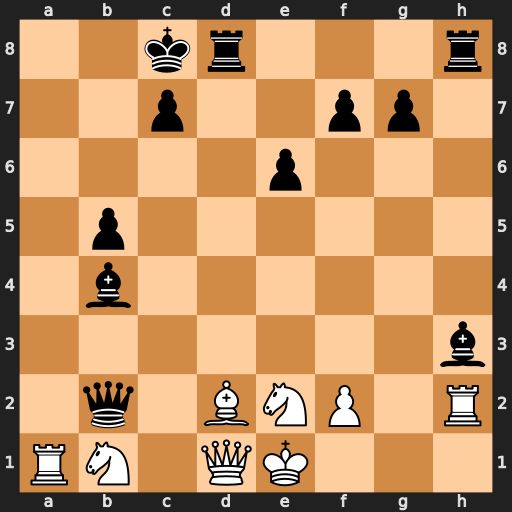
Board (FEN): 2kr3r/2p2pp1/4p3/1p6/1b6/7b/1q1BNP1R/RN1QK3
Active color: w
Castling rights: Q
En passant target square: -
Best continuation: Ra8+ Kb7 Rxd8 Rxd8 Rxh3